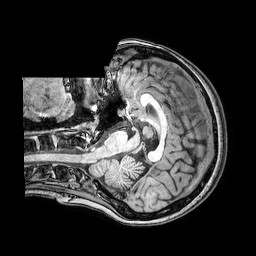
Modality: T1w
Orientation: axial
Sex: female
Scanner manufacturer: philips
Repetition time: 0.008156 s
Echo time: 0.00373 s